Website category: university
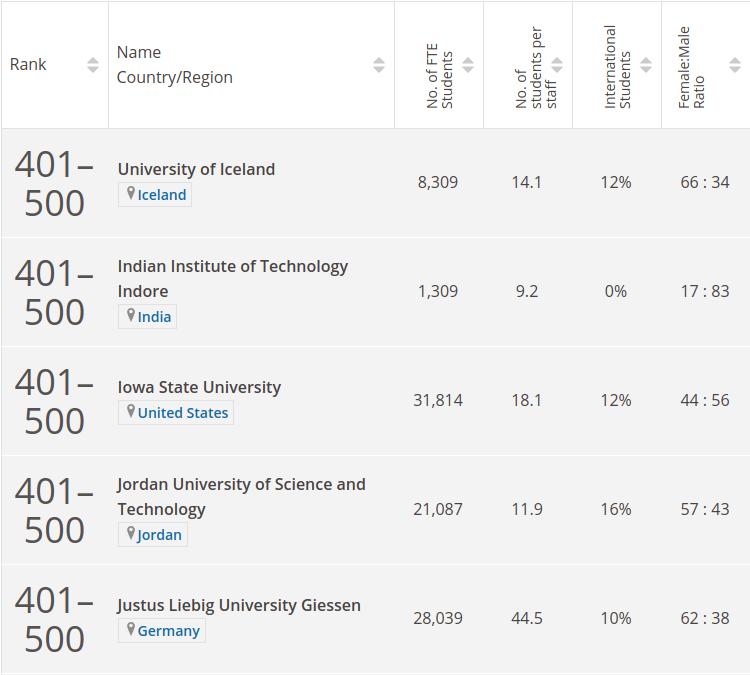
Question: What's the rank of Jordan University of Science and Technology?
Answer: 401500

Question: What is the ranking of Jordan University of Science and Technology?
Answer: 401500

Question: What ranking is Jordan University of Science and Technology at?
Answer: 401500

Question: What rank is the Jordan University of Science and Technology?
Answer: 401500

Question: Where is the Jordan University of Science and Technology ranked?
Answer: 401500

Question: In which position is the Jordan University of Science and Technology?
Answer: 401500

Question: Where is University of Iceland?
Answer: Iceland

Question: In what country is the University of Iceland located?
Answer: Iceland

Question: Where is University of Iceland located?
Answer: Iceland

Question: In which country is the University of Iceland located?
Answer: Iceland

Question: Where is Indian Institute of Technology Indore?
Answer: India

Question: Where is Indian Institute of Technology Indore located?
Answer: India

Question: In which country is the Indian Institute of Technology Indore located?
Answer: India

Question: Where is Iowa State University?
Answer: United States

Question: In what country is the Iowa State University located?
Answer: United States

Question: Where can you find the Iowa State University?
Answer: United States

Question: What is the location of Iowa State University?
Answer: United States

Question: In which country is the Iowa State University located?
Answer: United States

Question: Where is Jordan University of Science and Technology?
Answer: Jordan

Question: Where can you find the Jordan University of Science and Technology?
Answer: Jordan

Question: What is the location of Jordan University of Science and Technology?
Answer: Jordan

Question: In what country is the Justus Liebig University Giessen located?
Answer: Germany

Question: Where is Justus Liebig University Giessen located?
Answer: Germany

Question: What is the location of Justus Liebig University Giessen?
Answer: Germany

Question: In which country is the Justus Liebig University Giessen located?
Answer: Germany

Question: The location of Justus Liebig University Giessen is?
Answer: Germany

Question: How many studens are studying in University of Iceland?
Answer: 8,309

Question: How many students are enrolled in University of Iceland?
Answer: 8,309

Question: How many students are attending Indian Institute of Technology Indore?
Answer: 1,309

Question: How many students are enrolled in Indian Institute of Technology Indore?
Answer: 1,309

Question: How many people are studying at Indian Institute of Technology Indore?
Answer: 1,309

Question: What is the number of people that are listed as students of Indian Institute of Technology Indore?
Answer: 1,309

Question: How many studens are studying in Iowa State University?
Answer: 31,814

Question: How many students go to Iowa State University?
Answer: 31,814

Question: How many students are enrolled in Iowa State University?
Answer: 31,814

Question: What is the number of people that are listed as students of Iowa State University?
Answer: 31,814

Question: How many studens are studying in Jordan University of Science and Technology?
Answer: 21,087

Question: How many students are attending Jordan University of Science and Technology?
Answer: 21,087

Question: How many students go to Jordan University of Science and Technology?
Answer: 21,087

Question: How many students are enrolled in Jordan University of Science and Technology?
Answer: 21,087

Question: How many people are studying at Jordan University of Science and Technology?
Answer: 21,087

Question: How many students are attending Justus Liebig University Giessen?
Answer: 28,039

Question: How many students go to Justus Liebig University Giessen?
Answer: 28,039

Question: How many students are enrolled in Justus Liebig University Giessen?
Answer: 28,039

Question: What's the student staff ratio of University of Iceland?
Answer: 14.1

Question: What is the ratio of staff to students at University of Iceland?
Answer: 14.1

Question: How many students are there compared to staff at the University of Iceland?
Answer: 14.1

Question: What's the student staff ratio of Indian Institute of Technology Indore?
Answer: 9.2

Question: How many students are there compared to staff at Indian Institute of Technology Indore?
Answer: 9.2

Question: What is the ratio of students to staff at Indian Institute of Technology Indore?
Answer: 9.2

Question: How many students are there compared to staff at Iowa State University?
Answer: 18.1

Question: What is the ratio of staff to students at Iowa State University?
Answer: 18.1

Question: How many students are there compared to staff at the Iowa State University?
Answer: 18.1

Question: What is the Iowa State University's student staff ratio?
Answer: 18.1

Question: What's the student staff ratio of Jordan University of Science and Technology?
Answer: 11.9

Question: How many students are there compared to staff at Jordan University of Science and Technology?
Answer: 11.9

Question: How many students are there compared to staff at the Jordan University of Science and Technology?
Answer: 11.9

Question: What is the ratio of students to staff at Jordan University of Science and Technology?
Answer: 11.9

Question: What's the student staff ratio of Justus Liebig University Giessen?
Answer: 44.5

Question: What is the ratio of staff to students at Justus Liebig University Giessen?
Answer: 44.5

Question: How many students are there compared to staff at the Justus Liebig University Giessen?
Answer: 44.5

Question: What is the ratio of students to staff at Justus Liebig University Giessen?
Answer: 44.5

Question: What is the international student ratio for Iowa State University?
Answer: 12%

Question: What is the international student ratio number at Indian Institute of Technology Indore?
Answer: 0%